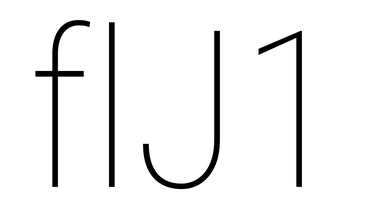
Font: Roboto_Condensed_Thin